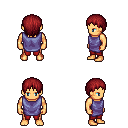
a pixel art fantasy rpg character, male body template, human, tanned skin, chain tabard jacket, red pants, brunette plain hairstyle, four views (front, back, left, right), 2x2 character sprite sheet, small pixel art, hard edges, no anti-aliasing